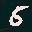
Label: 5